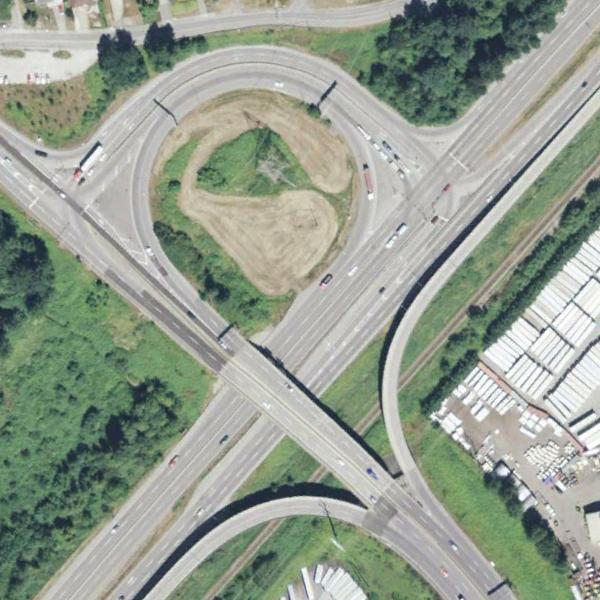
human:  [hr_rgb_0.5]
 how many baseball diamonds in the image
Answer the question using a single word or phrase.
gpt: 0